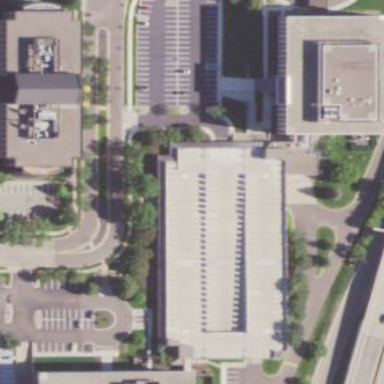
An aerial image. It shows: Multi-storey garage building used for parking.